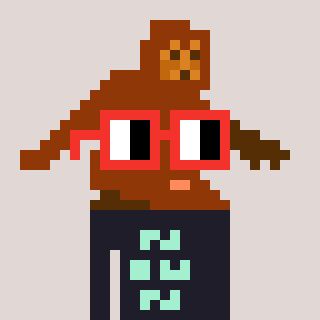
a pixel art character with square red glasses, a bigfoot-shaped head and a grayscale-colored body on a warm background